Question: I want to find the two find the pair of values and their index number in a meshgrid that a closets to another pair of values. Suppose I have two vectors 'a= np.array([0.01,0.5,0.9])' and 'b = np.array([0,3,6,10])' and two meshgrids 'X,Y = np.meshgrid(a,b)'. For illustration, they look as follows:
'''
X= array([[ 0.1, 0.5, 0.9],
[ 0.1, 0.5, 0.9],
[ 0.1, 0.5, 0.9],
[ 0.1, 0.5, 0.9]])
Y =array([[ 0, 0, 0],
[ 3, 3, 3],
[ 6, 6, 6],
[10, 10, 10]])
'''
Now, I have another array called 'c' of dimension (2 x N). For illustration suppose 'c' contains the following entries:
'''
c = array([[ 0.<PHONE>, 0.<PHONE>, 0.<PHONE>, 0.<PHONE>, <PHONE> ],
[ 0.<PHONE>, 0.<PHONE>, 0.<PHONE>, 0.<PHONE>, 0.<PHONE>]])
'''
Denote a column vector of 'c' by 'x'. For each vector 'x' I want to find

To complicate matters a bit, I am in fact not only looking for the index with the smallest distance (i,j) but also the second smallest distance (i',j').
All my approaches so far turned out to be extremely complicated and involved a lot of side routes. Does someone have an idea for how to tackle the problem efficiently?
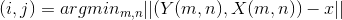
Answer: If 'X, Y' always come from 'meshgrid()', your minimization is separable in 'X' and 'Y'. Just find the closest elements of 'X' to 'c[0,]' and the closest elements of 'Y' to 'c[1,]' ---
you don't need to calculate the 2-dimensional metric.
If either 'a' or 'b' have uniform steps, you can save yourself even more time if you scale the corresponding values of 'c' onto the indexes. In your example, 'all(a == 0.1+0.4*arange(3))', so you can find the 'x' values by inverting: 'x = (c[0,] - 0.1)/0.4'. If you have an invertible (possibly non-linear) function that maps integers onto 'b', you can similarly find 'y' values directly by applying the inverse function to 'c[1,]'.